Question: I'm trying to hide the implementation of my struct. The definitions of the struct are located in 'Board.h':
'''
typedef struct Board* BoardP;
typedef const struct Board* ConstBoardP;
'''
And i want to allocate memory as needed in 'Board.c':
'''
#include <stdio.h>
#include <stdlib.h>
#include "Board.h"
#define TARGET_LENGTH 5
#define DEFAULT_BOARD_SIZE 10
struct Board*
newBoard(int r, int c)
{
struct Board *b = (struct Board*) malloc(sizeof(struct Board));
char ** array;
int i;
array = (char**) malloc( r*sizeof(char*) );
for (i=0; i<r; i++)
{
array[i] = malloc( c*sizeof(char) );
}
b->_values = array;
b->_last_player = 'X';
b->_size_r = r;
b->_size_c = c;
return b;
}
'''
But i'm getting the error:
> invalid application of 'sizeof' to incomplete type 'struct Board'

I'm running in circles for hours now and need someone to clear my head of the mess i've created. If i want to dynamically allocate memory to an array inside a struct how can i define the struct beforehand?
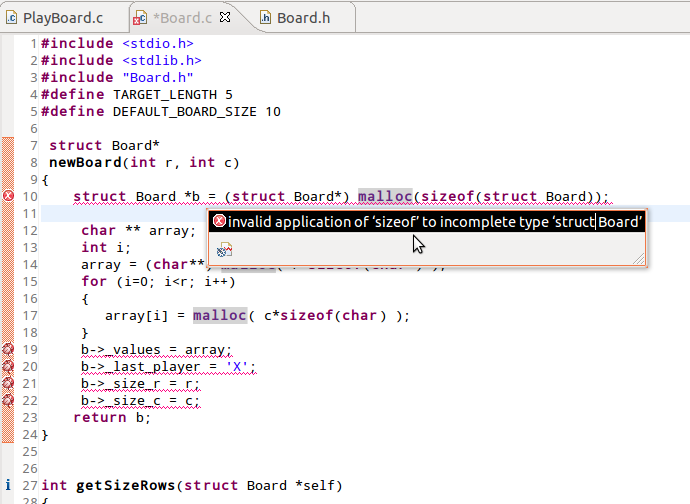
Answer: You have to the 'Board' structure in 'Board.c' first:
'''
//Board.c
struct Board {
....
};
'''
Or somewhere else that is '#include''d in 'Board.c', anyway, the compiler needs to see its definition to determine its size when using 'sizeof()' and to access its members. There's an example in the <URL> too.